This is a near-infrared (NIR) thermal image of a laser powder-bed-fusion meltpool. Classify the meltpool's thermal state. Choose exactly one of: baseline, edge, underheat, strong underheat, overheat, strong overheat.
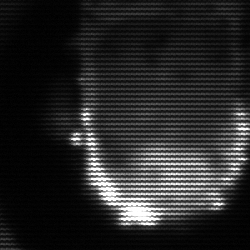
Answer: baseline